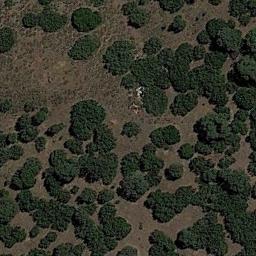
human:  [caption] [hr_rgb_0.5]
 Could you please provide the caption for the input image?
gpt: Chaparral is densely distributed on the sand .

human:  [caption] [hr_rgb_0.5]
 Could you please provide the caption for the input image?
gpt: Some connected green chaparrals grow on the wasteland .

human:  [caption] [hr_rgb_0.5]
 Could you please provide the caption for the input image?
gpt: There are several trees and some weeds in this desert .

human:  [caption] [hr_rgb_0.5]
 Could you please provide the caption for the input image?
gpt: The chaparral is consist of dense green bushes .

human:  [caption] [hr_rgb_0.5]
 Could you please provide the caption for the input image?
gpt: The vegetation in the chaparral is approximately the same size .